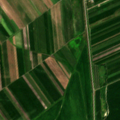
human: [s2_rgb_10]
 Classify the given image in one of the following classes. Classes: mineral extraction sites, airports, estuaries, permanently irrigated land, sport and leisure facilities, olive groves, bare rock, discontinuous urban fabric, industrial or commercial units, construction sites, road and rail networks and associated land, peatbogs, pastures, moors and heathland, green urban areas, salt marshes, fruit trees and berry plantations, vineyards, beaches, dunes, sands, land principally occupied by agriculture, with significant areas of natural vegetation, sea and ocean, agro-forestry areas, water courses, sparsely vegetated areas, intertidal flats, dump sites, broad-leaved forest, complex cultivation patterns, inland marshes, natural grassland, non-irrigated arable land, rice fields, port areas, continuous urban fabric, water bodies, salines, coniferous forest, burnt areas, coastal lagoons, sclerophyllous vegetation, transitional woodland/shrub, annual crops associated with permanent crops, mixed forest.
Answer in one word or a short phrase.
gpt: non-irrigated arable land, transitional woodland/shrub